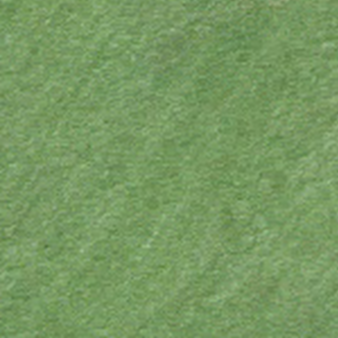
Label: other